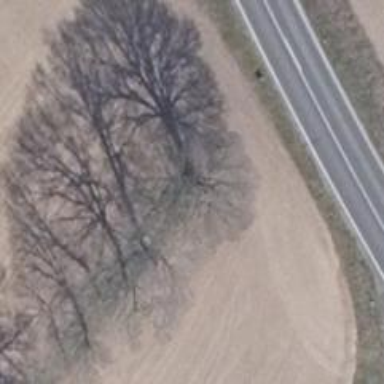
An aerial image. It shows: Row of deciduous broadleaved trees.